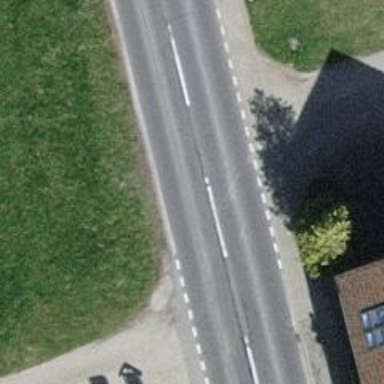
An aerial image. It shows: Secondary road.